Question: we run an Oracle Server (12C). We want to test the heterogeneous services.
I created a new VM using a backup of the production server, gave it a new mac address and ip address. I updated the mac address in '/etc/sysconfig/network-scritps/ifcfg-eth0', did a 'start_udev' followed by a 'service network restart'. That gave me networking.
I gave it a hostname of myServerName-test.local, and also a DNS entry for the same address.
I then changed '$ORACLE_HOME/network/admin/tnsnames.ora' to have an updated host.
The env variable 'ORACLE_SID' is not set to anything, although running a 'set ORACLE_SID="RECORDSDB"' does not change it, which I think is an issue for me.
I started './bin/lsnrctl' and ran a 'reload' command, although it's still trying to connect to the production server. What is the way to change this configuration option?
When I try to run './bin/sqlplus' with the correct username and password, it says - '"ERROR: ORA-12162: TNS:net service name is incorrectly specified"'.
What is my course of action to resolve this? I've also rebooted it a lot so that won't help anything. Thanks, Harry.
edit: Adding my tnsnames.ora file;
'''
RECORDSDB =
(DESCRIPTION =
(ADDRESS = (PROTOCOL = TCP)(HOST = myHostname-test.ap.local)(PORT = 1521))
(CONNECT_DATA =
(SERVER = DEDICATED)
(SERVICE_NAME = recordsdb.local)
)
)
'''
edit 2: Added tnsping output
'''
[oracle@ap-ora-records-test dbhome_1]$ ./bin/tnsping 192.168.1.150
TNS Ping Utility for Linux: Version 12.1.0.1.0 - Production on 20-AUG-2014 10:11:54
Copyright (c) 1997, 2013, Oracle. All rights reserved.
Used parameter files:
/u01/app/oracle/product/12.1.0/dbhome_1/network/admin/sqlnet.ora
Used EZCONNECT adapter to resolve the alias
Attempting to contact (DESCRIPTION=(CONNECT_DATA=(SERVICE_NAME=))(ADDRESS=(PROTOCOL=TCP)(HOST=192.168.1.150)(PORT=1521)))
TNS-12541: TNS:no listener
'''
I remember reading about a utility I could use to sort something like this, it was called netmgr, although it required an xserver which i don't have installed. Is this helpful to fixing the issue?
edit 3: lsnrctl status output
'''
[oracle@ap-ora-records-test dbhome_1]$ ./bin/lsnrctl status
LSNRCTL for Linux: Version 12.1.0.1.0 - Production on 21-AUG-2014 11:34:44
Copyright (c) 1991, 2013, Oracle. All rights reserved.
Connecting to (DESCRIPTION=(ADDRESS=(PROTOCOL=IPC)(KEY=EXTPROC1521)))
TNS-12541: TNS:no listener
TNS-12560: TNS:protocol adapter error
TNS-00511: No listener
Linux Error: 111: Connection refused
Connecting to (DESCRIPTION=(ADDRESS=(PROTOCOL=TCP)(HOST=myProductionServer.local)(PORT=1521)))
TNS-01189: The listener could not authenticate the user
'''
The 'TWO_TASK' was not set, so I set it to be 'RECORDSDB' as well, that changed my error when trying to use sqlplus to be 'ORA-12541: TNS:no listener'.
edit 4:
So I originally changed the hostname on '$ORACLE_HOME/network/admin/tnsnames.ora' but not '/u01/app/oracle/product/12.1.0/dbhome_1/network/admin/listener.ora' since I didn't realise it existed. This is the output of 'lsnrctl reload'
'''
[oracle@ap-ora-records-test dbhome_1]$ ./bin/lsnrctl reload
LSNRCTL for Linux: Version 12.1.0.1.0 - Production on 21-AUG-2014 11:41:25
Copyright (c) 1991, 2013, Oracle. All rights reserved.
Connecting to (DESCRIPTION=(ADDRESS=(PROTOCOL=IPC)(KEY=EXTPROC1521)))
TNS-12541: TNS:no listener
TNS-12560: TNS:protocol adapter error
TNS-00511: No listener
Linux Error: 111: Connection refused
Connecting to (DESCRIPTION=(ADDRESS=(PROTOCOL=TCP)(HOST=myDevMachine.local)(PORT=1521)))
TNS-12541: TNS:no listener
TNS-12560: TNS:protocol adapter error
TNS-00511: No listener
Linux Error: 111: Connection refused
'''
So I'm still getting a no listener error but now I'm getting it twice?
When trying to connect to 'sqlplus' I get 'ORA-12541: TNS:no listener' still.
Edit 5:
I thought that reloading it would start it, I guess not. Does that just reload the configuration then?
Starting /u01/app/oracle/product/12.1.0/dbhome_1//bin/tnslsnr: please wait...
'''
TNSLSNR for Linux: Version 12.1.0.1.0 - Production
System parameter file is /u01/app/oracle/product/12.1.0/dbhome_1/network/admin/listener.ora
Log messages written to /u01/app/oracle/product/12.1.0/dbhome_1/log/diag/tnslsnr/ap-ora-records-test/listener/alert/log.xml
Listening on: (DESCRIPTION=(ADDRESS=(PROTOCOL=ipc)(KEY=EXTPROC1521)))
Listening on: (DESCRIPTION=(ADDRESS=(PROTOCOL=tcp)(HOST=ap-ora-records-test.ap.local)(PORT=1521)))
Connecting to (DESCRIPTION=(ADDRESS=(PROTOCOL=IPC)(KEY=EXTPROC1521)))
STATUS of the LISTENER
------------------------
Alias LISTENER
Version TNSLSNR for Linux: Version 12.1.0.1.0 - Production
Start Date 21-AUG-2014 13:00:24
Uptime 0 days 0 hr. 0 min. 0 sec
Trace Level off
Security ON: Local OS Authentication
SNMP OFF
Listener Parameter File /u01/app/oracle/product/12.1.0/dbhome_1/network/admin/listener.ora
Listener Log File /u01/app/oracle/product/12.1.0/dbhome_1/log/diag/tnslsnr/ap-ora-records-test/listener/alert/log.xml
Listening Endpoints Summary...
(DESCRIPTION=(ADDRESS=(PROTOCOL=ipc)(KEY=EXTPROC1521)))
(DESCRIPTION=(ADDRESS=(PROTOCOL=tcp)(HOST=ap-ora-records-test.ap.local)(PORT=1521)))
The listener supports no services
The command completed successfully
'''
See below, my TNSNAMES.ora and LISTENER.ora configuration files, I didn't remove the actual hostname however, it's what I've been using all along.

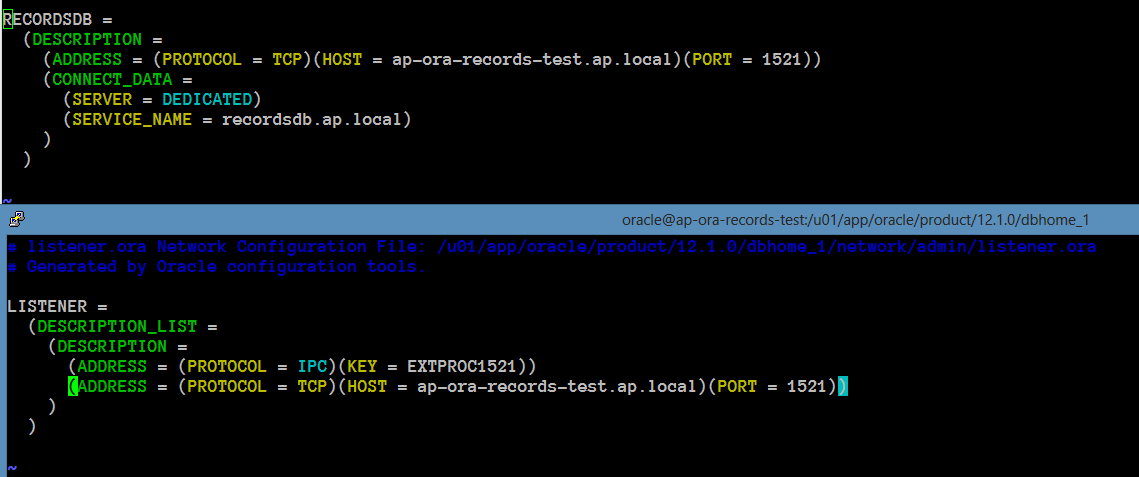
Answer: You haven't changed the listening IP address in your 'listener.ora'. After you have done that you'll need to start the listener with 'lsnrctl start'. You can then verify that is has started with 'lsnrctl status'.
Once the listener is up it may take a while for the database to register itself. You can force that with 'alter system register'. If it won't register then check if you have the 'local_listener' database parameter set, and if so if it's to the production address/port. If it is then you'll need up change that too, with 'alter system'.